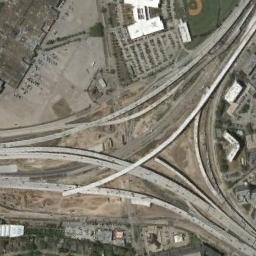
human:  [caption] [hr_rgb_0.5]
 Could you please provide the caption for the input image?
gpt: There are several overpasses here .

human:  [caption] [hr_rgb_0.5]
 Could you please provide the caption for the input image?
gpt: There are many overpasses of different lengths .

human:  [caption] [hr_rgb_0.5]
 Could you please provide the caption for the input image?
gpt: The directional overpass is surrounded by some buildings, An open area and a baseball diamond .

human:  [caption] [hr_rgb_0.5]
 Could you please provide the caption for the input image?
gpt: The overpass is next to the bare land and some houses .

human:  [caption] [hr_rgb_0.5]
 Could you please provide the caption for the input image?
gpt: There are brown bare land and some buildings beside the overpass .